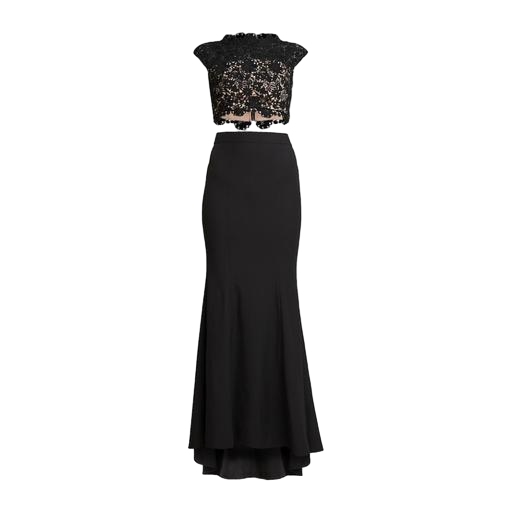
black lace-accented top, black lace crop top, black cutout-back crop top, white background